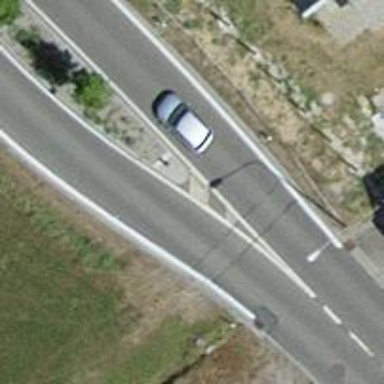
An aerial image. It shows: Secondary road with asphalt surface.